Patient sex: M
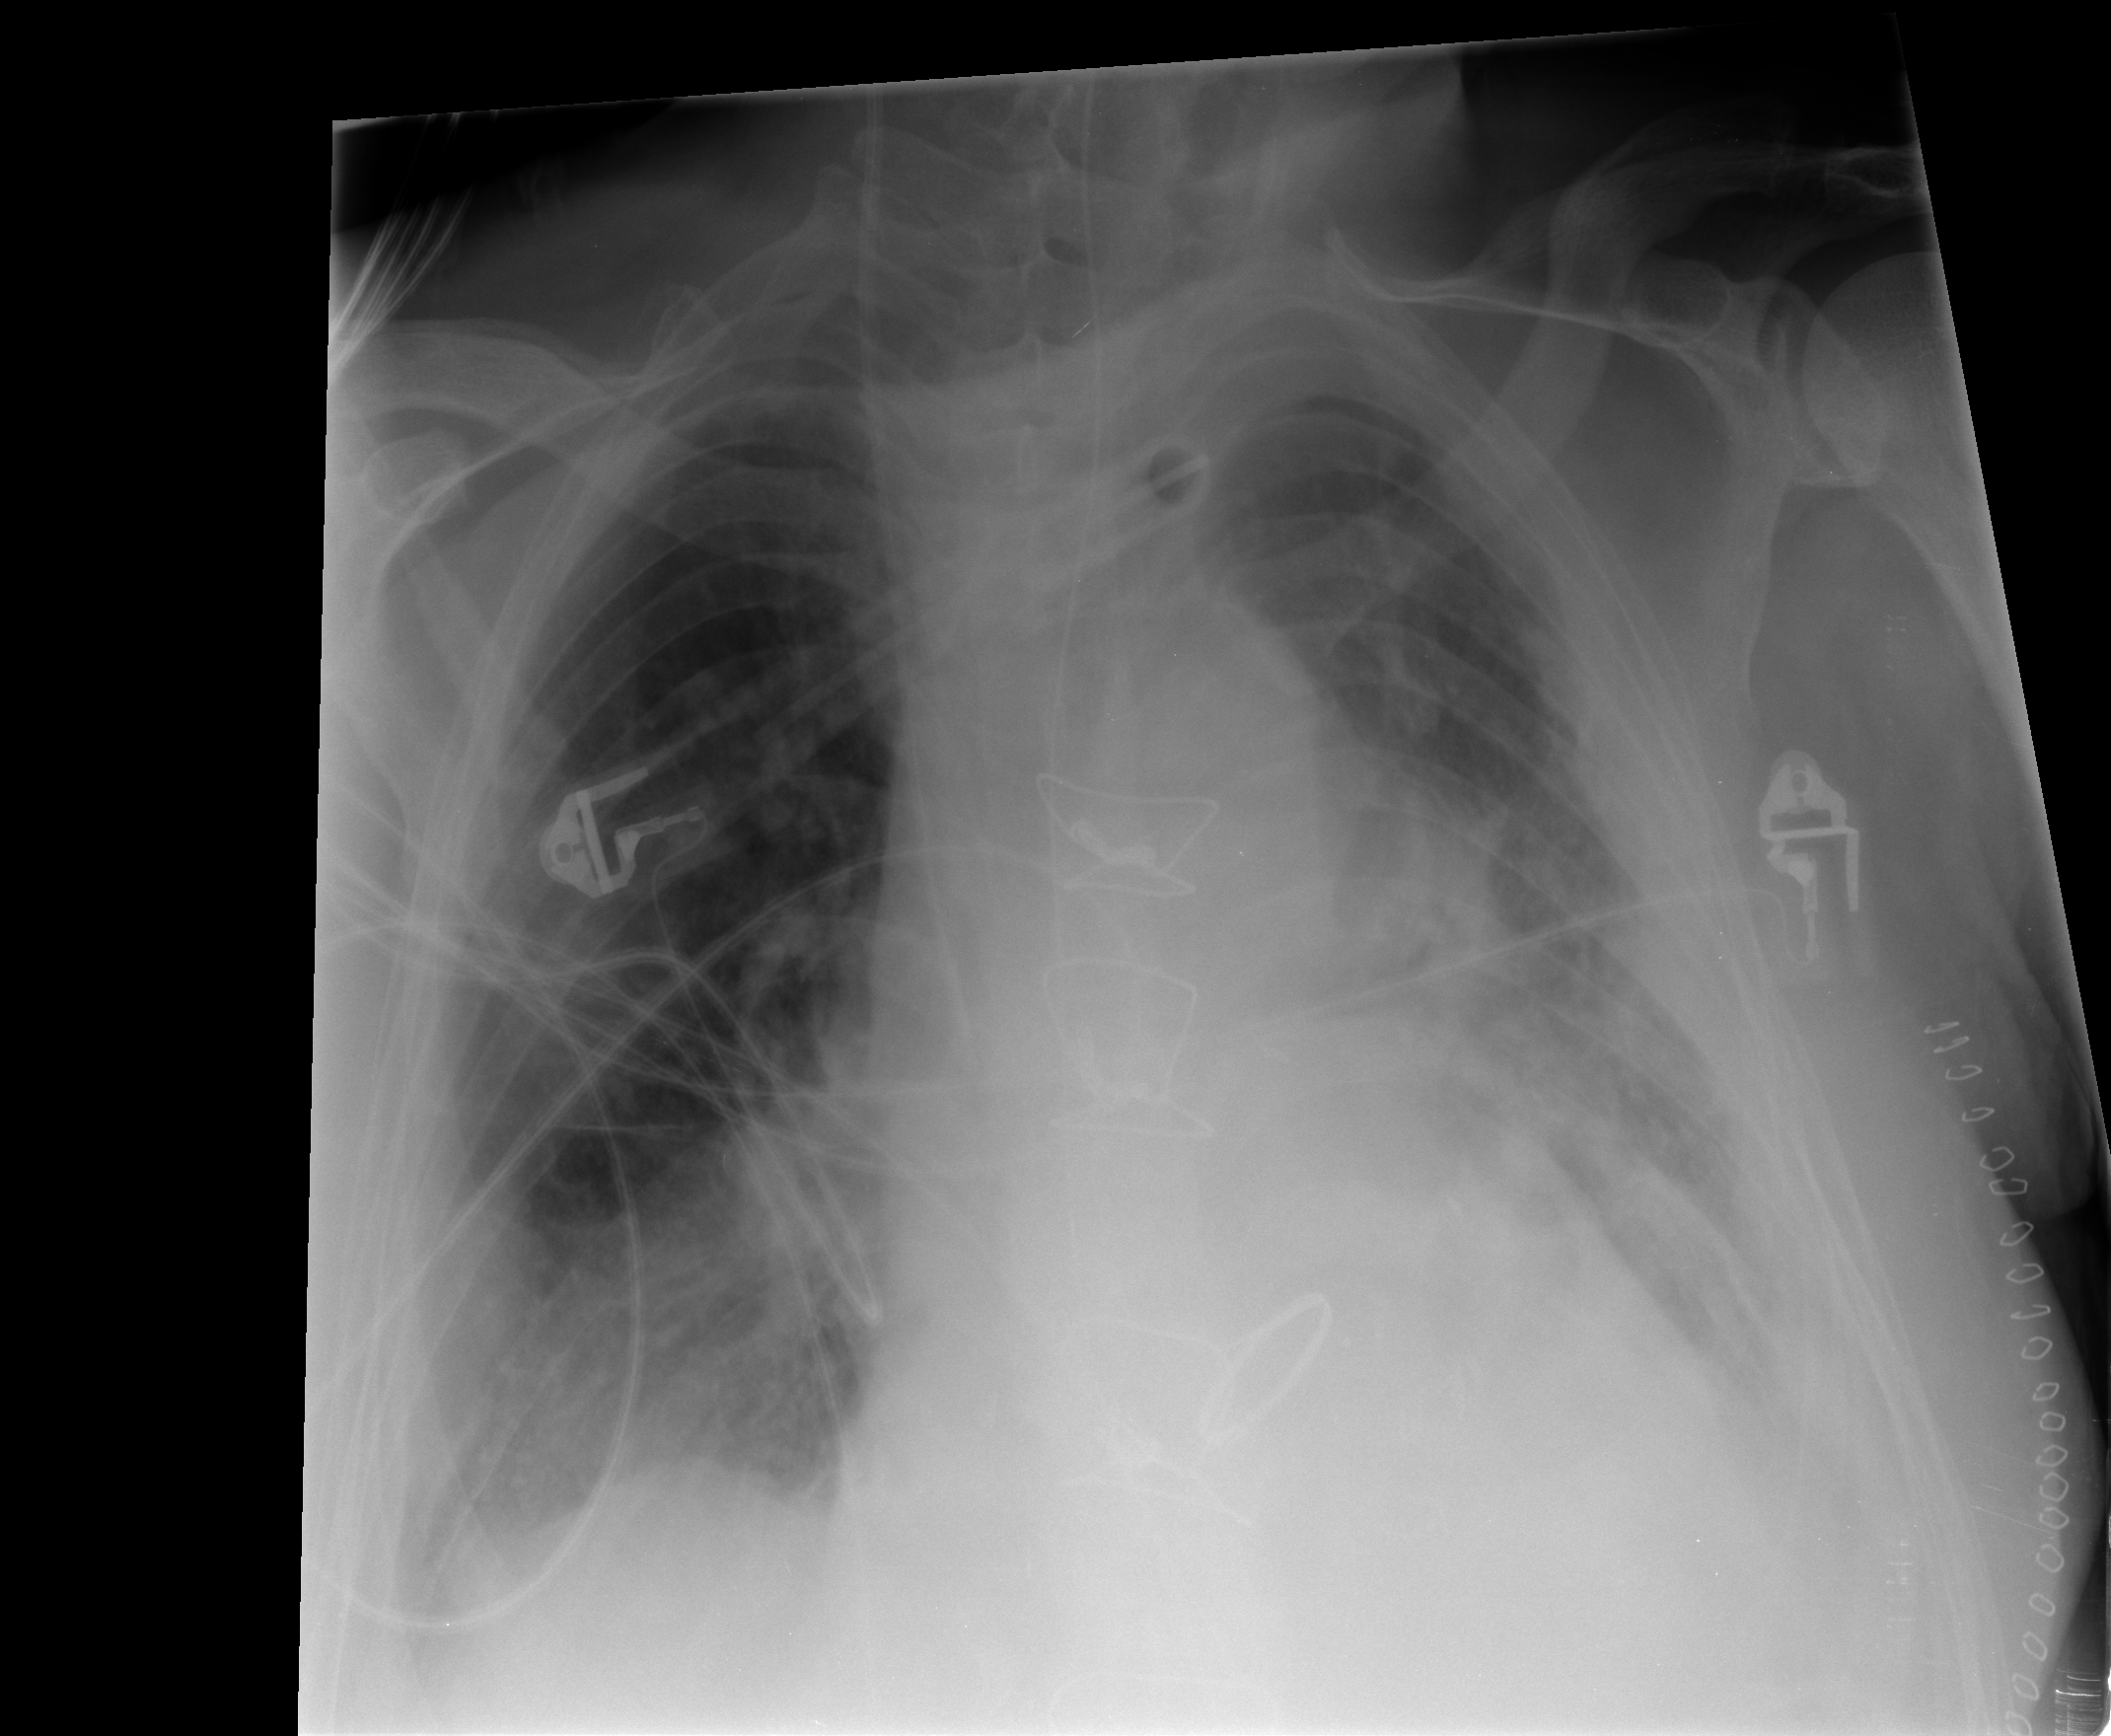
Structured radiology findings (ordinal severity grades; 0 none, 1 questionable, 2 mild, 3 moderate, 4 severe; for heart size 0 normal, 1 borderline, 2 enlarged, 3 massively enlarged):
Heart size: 2
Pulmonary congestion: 3
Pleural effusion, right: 1
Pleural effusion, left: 2
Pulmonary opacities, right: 2
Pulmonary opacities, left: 2
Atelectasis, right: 2
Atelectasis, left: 3